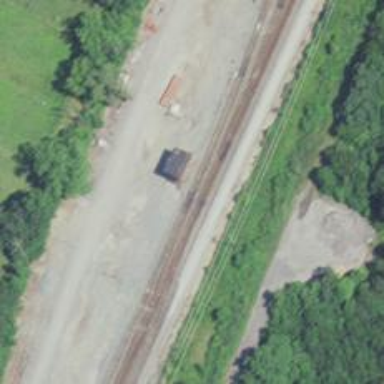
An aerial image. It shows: Railway spur service.